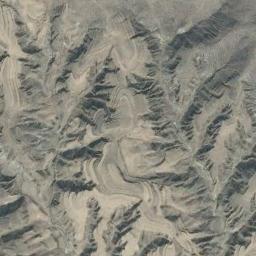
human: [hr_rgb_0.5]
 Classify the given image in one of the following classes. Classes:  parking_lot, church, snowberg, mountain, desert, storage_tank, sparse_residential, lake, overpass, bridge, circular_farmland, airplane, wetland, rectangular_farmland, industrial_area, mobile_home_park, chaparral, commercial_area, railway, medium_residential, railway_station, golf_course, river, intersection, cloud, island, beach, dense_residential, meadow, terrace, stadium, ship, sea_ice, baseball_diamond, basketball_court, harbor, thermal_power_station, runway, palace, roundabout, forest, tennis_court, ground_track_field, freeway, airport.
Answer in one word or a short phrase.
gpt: mountain